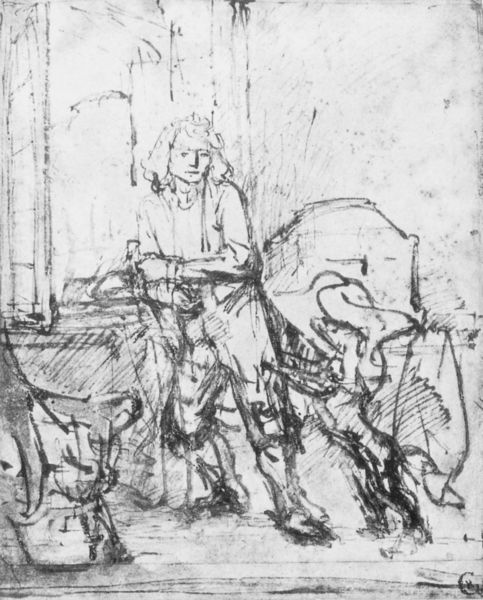
Titel: Jan Six (Zeichnung)
Künstler: Harmensz van Rijn Rembrandt
Institution: Amsterdam, Sammlung Six
Schlagwörter: feder, flügel, mann, weiß, fenster, frau, grau, raum, schwarz, skizze, stuhl, tisch, zeichnung, zimmer, blick, gebäude, haus, hund, tier, hemd, hose, wand, arm, gesicht, mensch, rembrandt, portrait, porträt, spiegel, vorhang, boden, figur, haare, sitzend, stehend, locken, pferd, reiter, bassin, perücke, reiten, reiterin, sattel, zügel, lehne, schuhe, frack, gardine, vorhänge, gehrock, jacket, striche, bad, strümpfe, tusche, kohle, schwarzweiß, bleistift, stiefel, entwurf, schemenhaft, sarg, tischler, aufgestützt, trog, tränke, anlehnen, spielbein, standbein, strichzeichnung, angedeutet, skizze für ein gemälde, sarg  holz